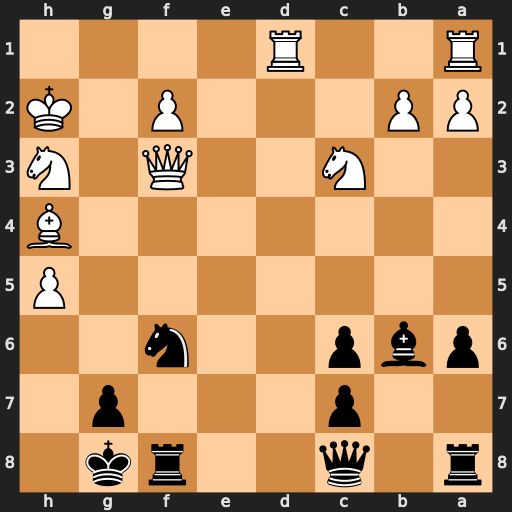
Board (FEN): r1q2rk1/2p3p1/pbp2n2/7P/7B/2N2Q1N/PP3P1K/R2R4
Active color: b
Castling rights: -
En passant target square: -
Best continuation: Ng4+ Kg2 Rxf3